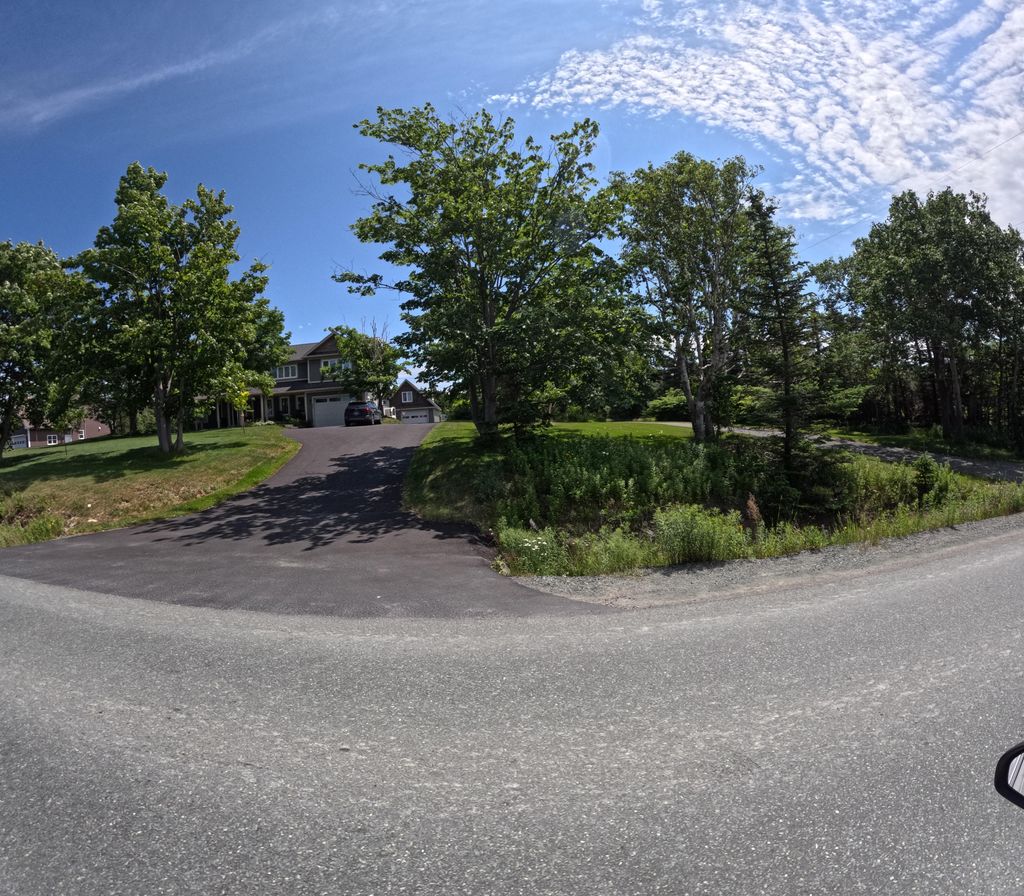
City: st_johns